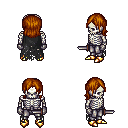
a pixel art fantasy rpg character, male body template, skeleton, black tattered cape, metal pants, brunette long bangs hairstyle, metal gloves, gold boots, dagger, four views (front, back, left, right), 2x2 character sprite sheet, small pixel art, hard edges, no anti-aliasing